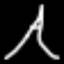
Label: The Eiffel Tower